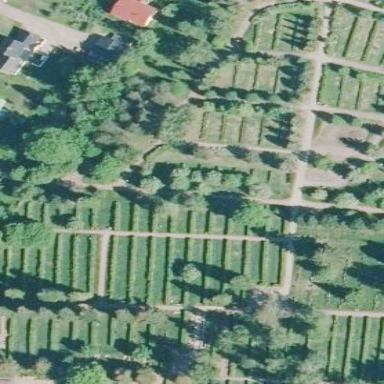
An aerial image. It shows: Cemetery.